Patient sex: M
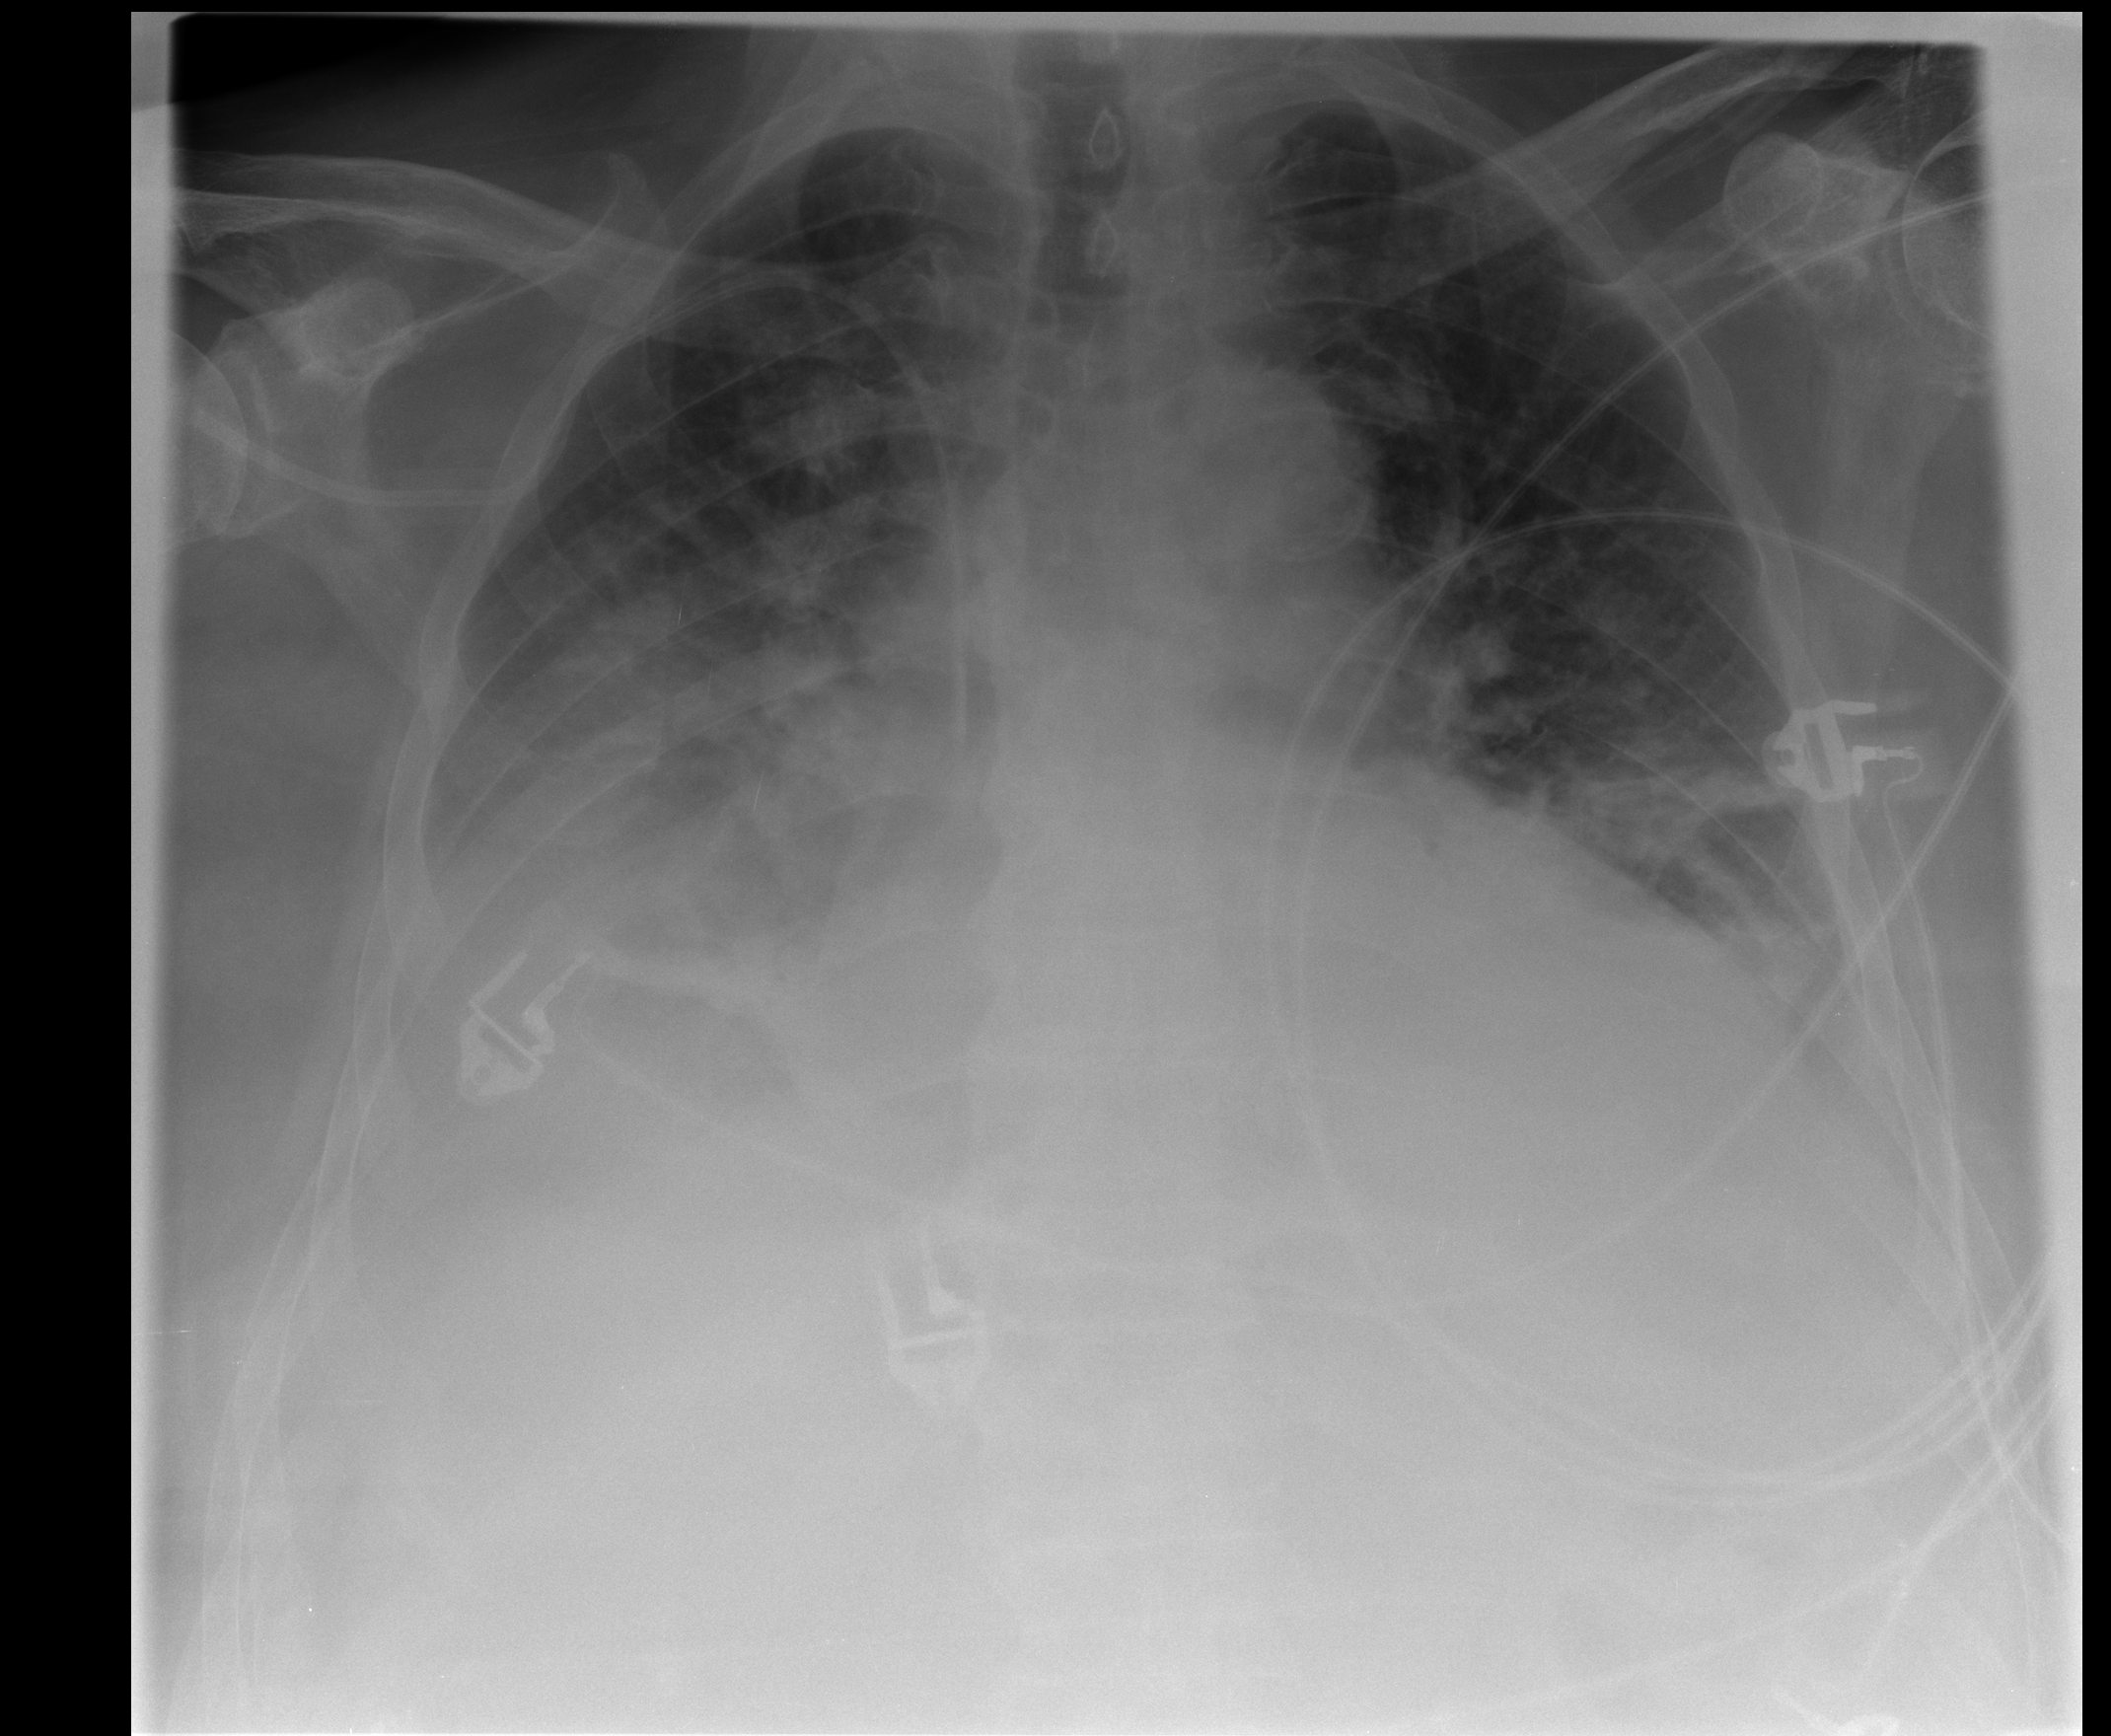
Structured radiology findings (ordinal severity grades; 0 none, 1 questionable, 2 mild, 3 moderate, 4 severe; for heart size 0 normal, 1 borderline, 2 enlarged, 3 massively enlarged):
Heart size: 2
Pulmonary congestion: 3
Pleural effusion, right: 3
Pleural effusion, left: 2
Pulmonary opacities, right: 3
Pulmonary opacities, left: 2
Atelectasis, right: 3
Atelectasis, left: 3